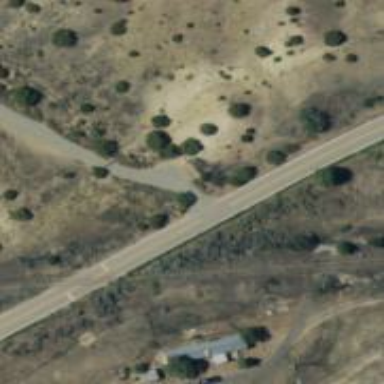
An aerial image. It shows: Passing place on the road.